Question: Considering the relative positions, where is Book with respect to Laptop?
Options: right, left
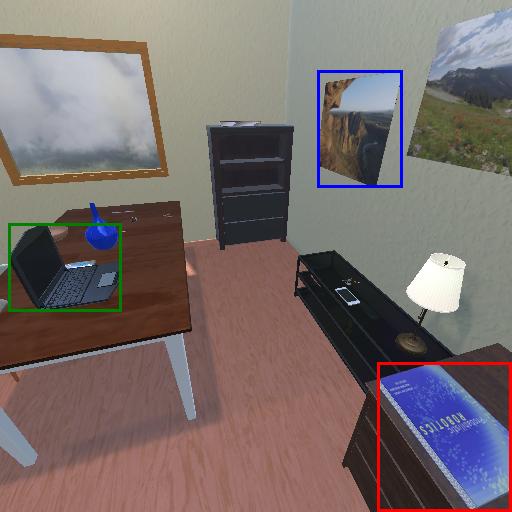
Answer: right